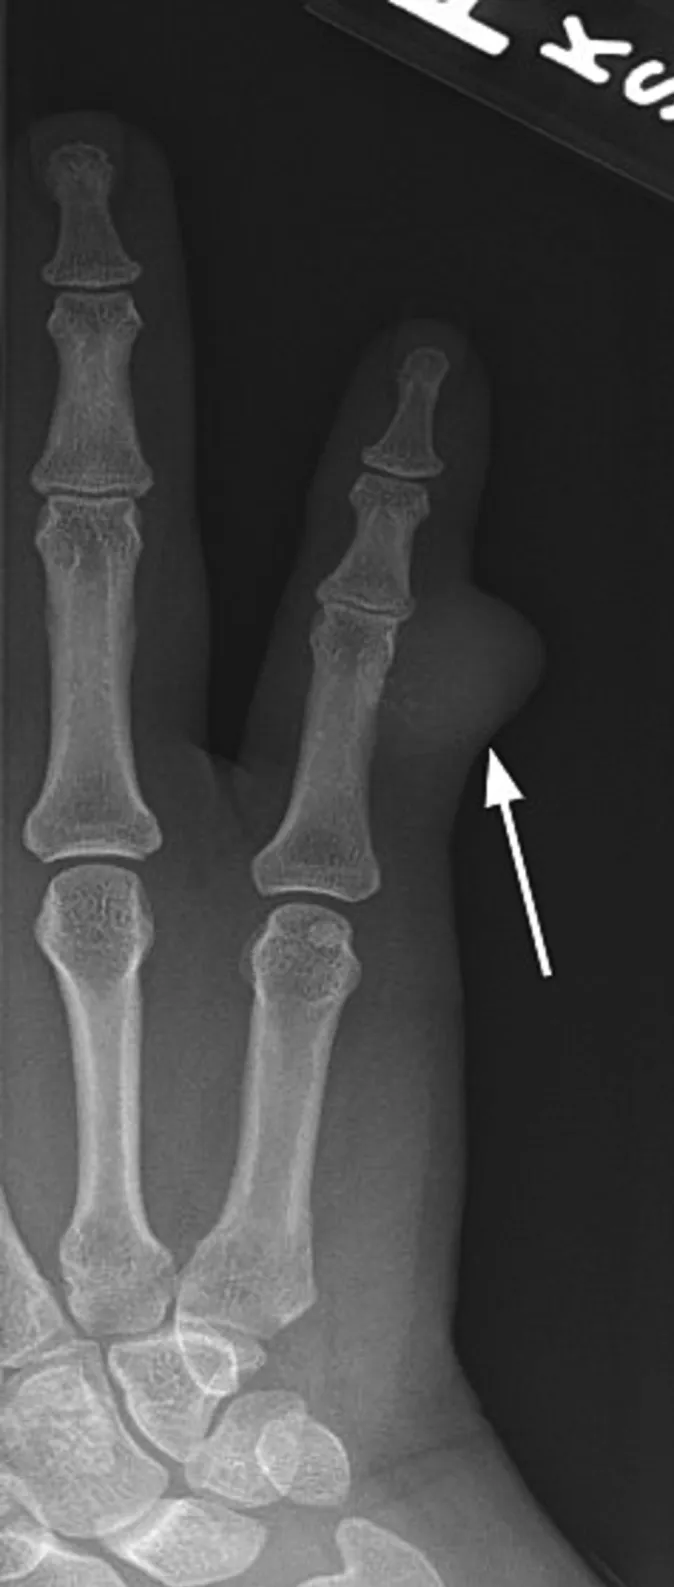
right finger x-ray showing the soft tissue mass and small calcifications present in the small finger of the patient, March 2022.
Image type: radiology (x_ray)